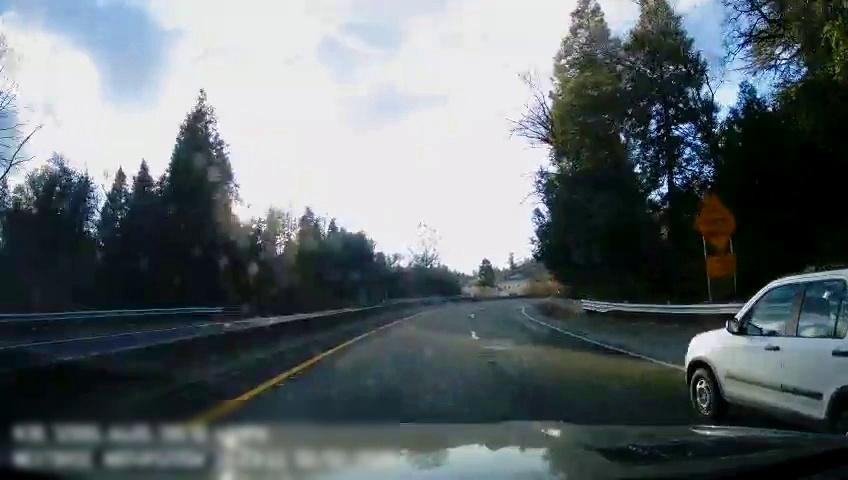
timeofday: Day
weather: Sunny
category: Drivable Space
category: Drivable Space
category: Vehicles | SUV
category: Lanes | Current Lane
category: Lanes | Current Lane
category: Lanes | Alternate Lane
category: Lanes | Opposite Lane
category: Traffic | Signs
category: Traffic | Signs